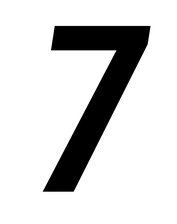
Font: Roboto-Italic_Condensed_SemiBold_Italic